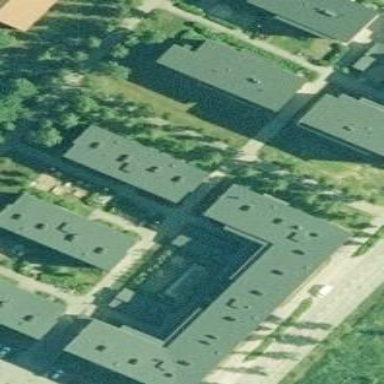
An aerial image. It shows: Apartment building with flat roof.